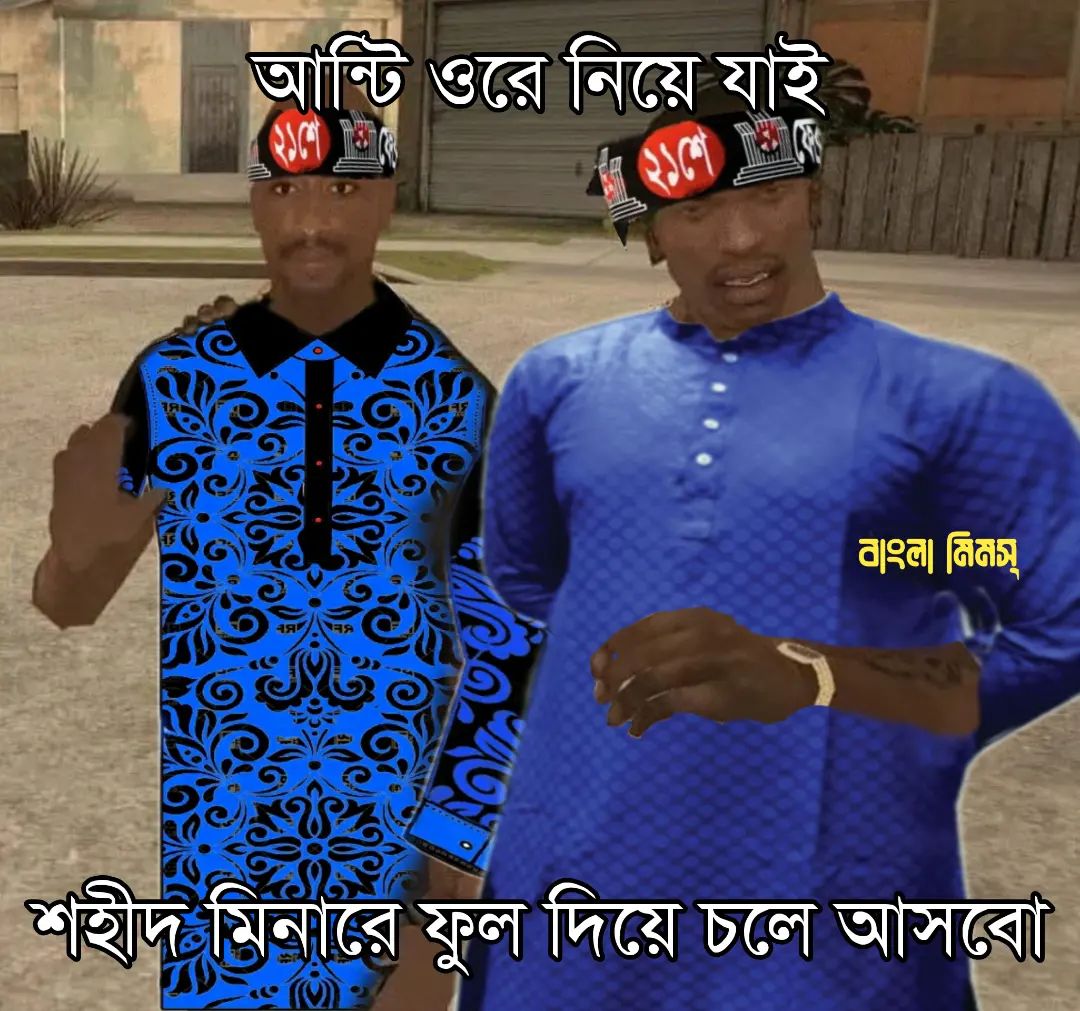
Text: আন্টি ওরে নিয়ে যাই শহীদ মিনারে ফুল দিয়ে চলে আসবো
Label: Non Hate